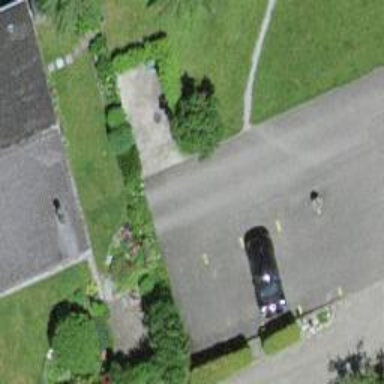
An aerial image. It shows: Parking entrance.